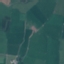
Land use / land cover: Pasture